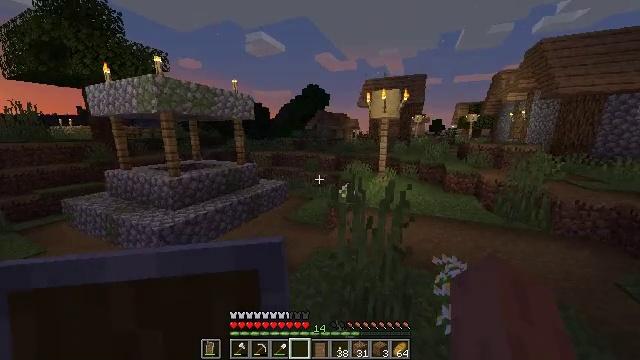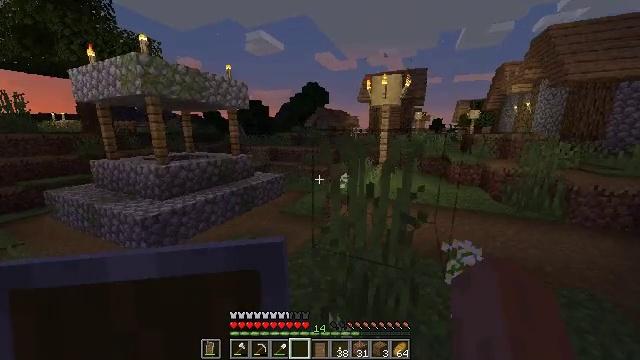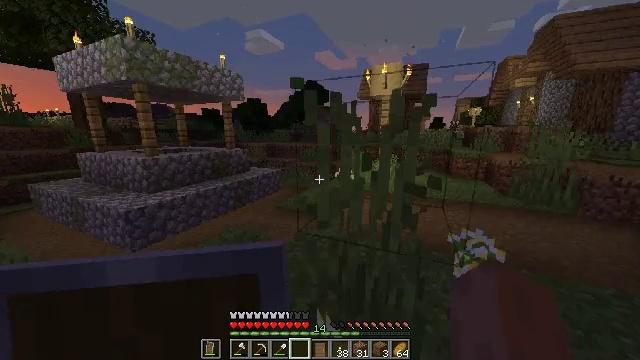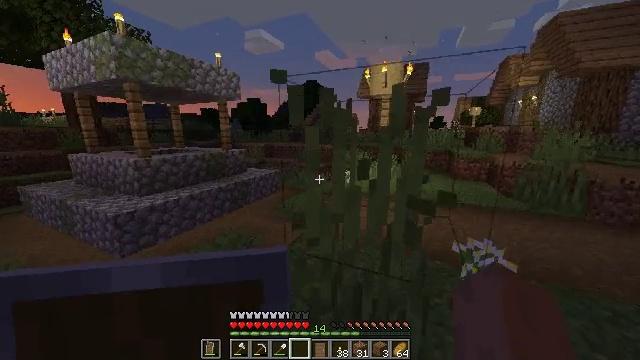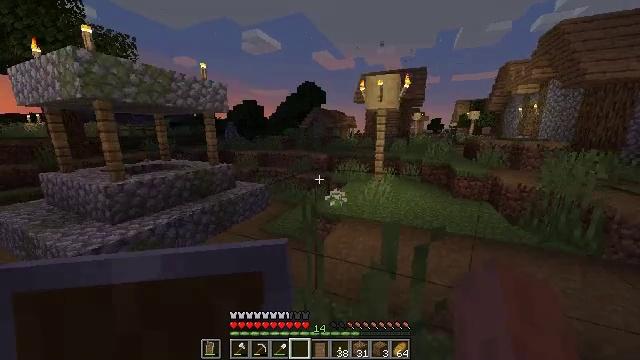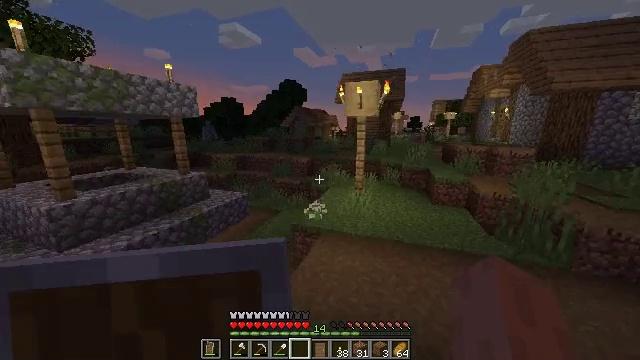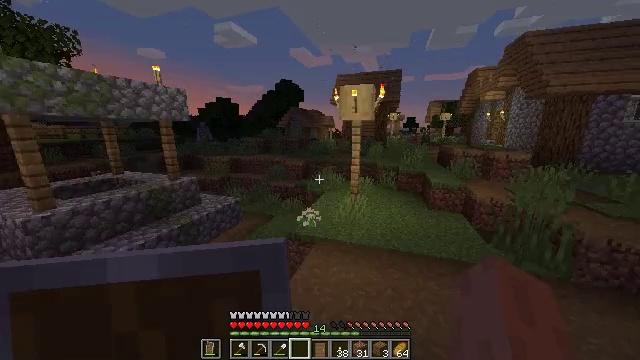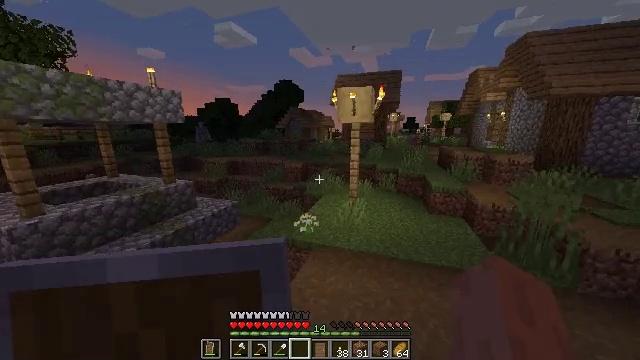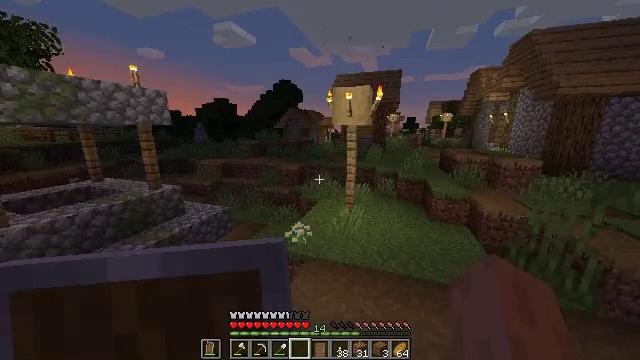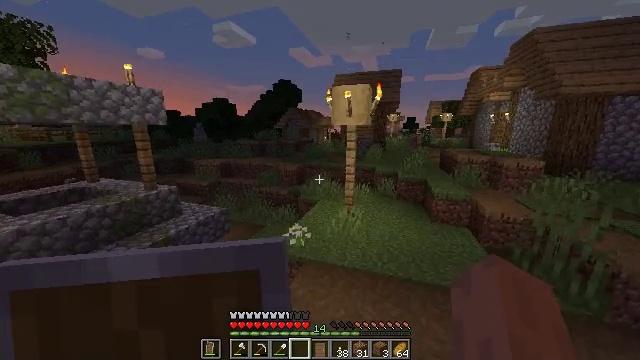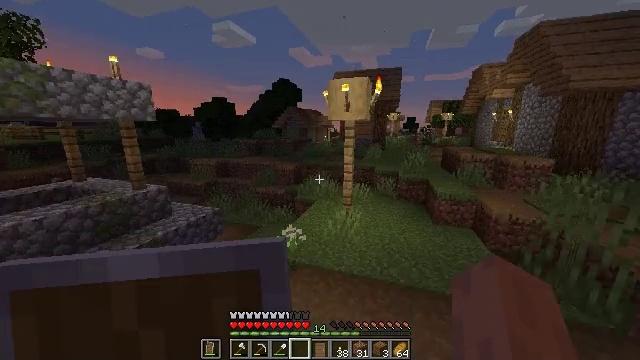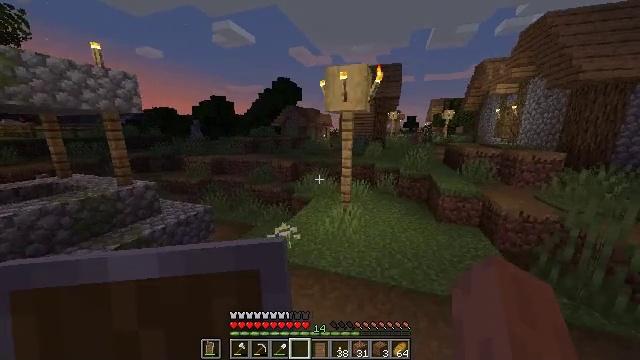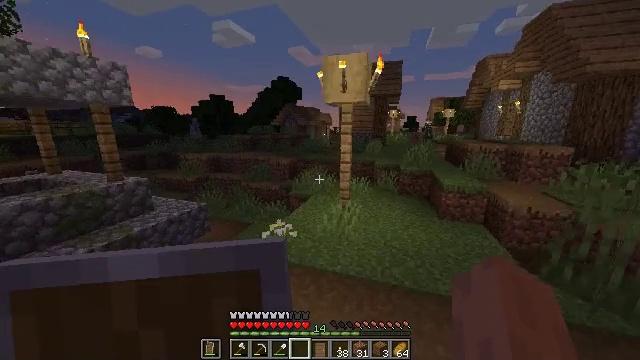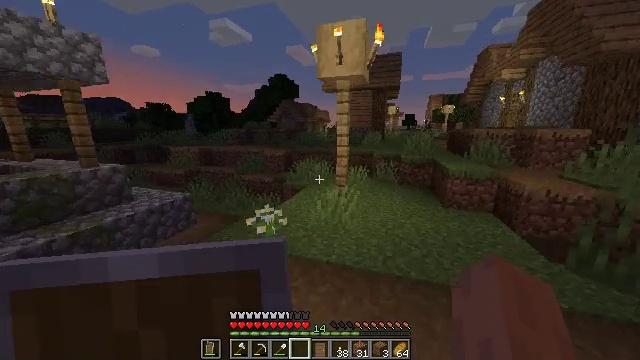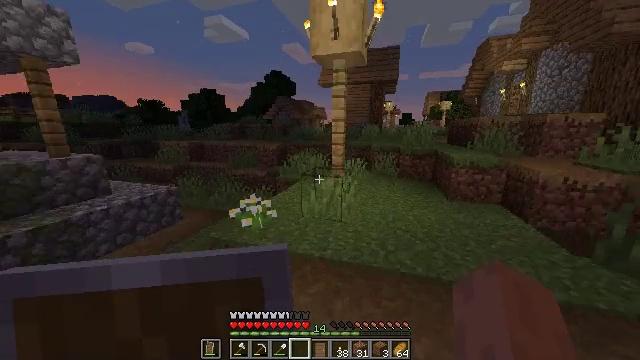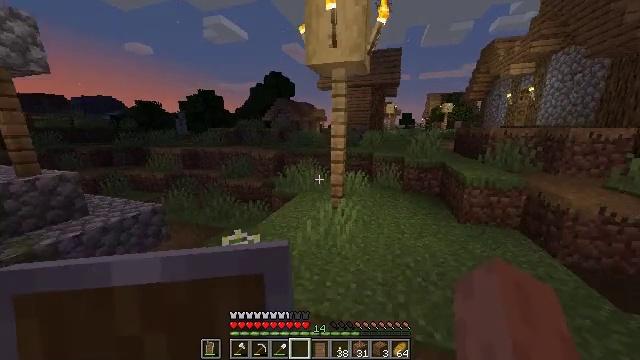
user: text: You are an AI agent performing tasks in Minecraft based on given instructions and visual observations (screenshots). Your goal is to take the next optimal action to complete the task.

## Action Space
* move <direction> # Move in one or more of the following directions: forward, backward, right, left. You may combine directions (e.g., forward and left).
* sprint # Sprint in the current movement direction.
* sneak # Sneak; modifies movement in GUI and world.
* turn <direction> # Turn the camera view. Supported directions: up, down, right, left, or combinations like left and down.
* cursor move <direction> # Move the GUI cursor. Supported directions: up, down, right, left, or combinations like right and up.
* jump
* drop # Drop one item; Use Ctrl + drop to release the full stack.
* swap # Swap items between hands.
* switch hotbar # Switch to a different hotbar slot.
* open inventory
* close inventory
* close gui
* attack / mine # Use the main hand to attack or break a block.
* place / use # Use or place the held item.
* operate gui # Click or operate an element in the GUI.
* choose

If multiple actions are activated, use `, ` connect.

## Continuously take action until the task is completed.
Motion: motion action
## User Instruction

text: Gather the bell for your inventory.
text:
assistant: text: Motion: move forward and move right, sprint, jump
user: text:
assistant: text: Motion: move forward and move right, sprint, jump
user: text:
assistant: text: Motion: move forward and move right, sprint, jump
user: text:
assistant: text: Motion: move forward and move right, sprint, jump
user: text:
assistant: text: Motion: move forward and move right, sprint, turn right, jump
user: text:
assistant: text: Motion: move forward and move right, sprint, jump
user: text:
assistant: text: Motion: move forward and move right, sprint, jump
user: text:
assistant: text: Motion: move forward, sprint, jump
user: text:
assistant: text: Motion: move forward, sprint, jump
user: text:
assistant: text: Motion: move forward, sprint, jump
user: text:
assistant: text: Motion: move forward, sprint, jump
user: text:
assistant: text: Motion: move forward, sprint, jump
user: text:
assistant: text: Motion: move forward, sprint, jump
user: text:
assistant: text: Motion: move forward, sprint, jump
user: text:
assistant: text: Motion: move forward, sprint, jump
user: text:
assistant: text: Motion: move forward, sprint, jump
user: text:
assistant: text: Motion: move forward, sprint, jump
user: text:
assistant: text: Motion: move forward, sprint, jump
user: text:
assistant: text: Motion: move forward, sprint, turn right, jump
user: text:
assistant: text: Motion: move forward, sprint, turn right, jump
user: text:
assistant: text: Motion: move forward, sprint, turn right, jump
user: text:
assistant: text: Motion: move forward, sprint, turn right, jump
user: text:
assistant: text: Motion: move forward, sprint, turn right, jump
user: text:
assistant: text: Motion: move forward, sprint, turn right, jump
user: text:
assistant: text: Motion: move forward, sprint, turn right, jump
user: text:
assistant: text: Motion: move forward, sprint, turn right, jump
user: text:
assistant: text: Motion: move forward, sprint, jump
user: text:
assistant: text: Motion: move forward, sprint, jump
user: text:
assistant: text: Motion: move forward, sprint, jump
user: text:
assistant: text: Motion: move forward, sprint, jump